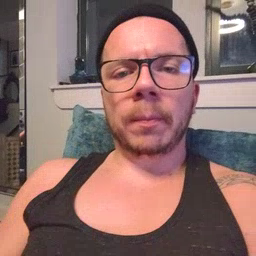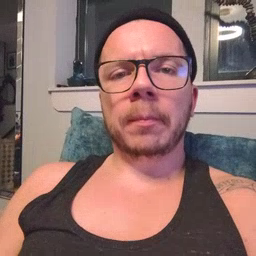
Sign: room